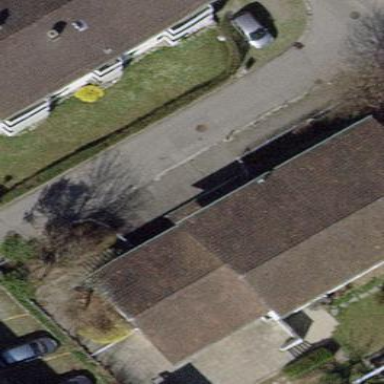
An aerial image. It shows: Kindergarten building.